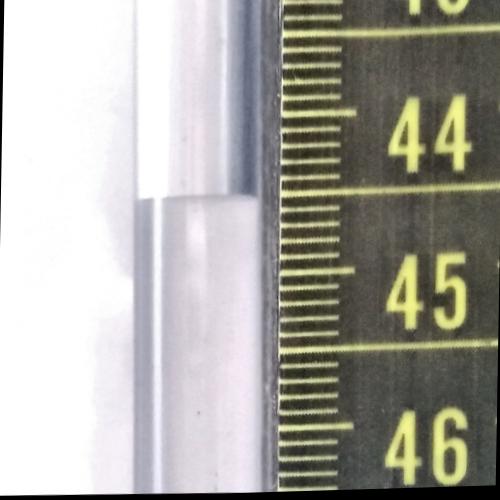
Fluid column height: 44.5 cm